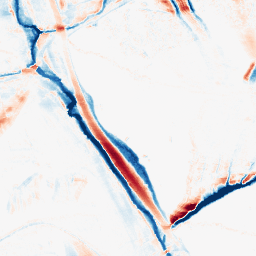
Category: morphological
Decomposition family: morphological_ellipse
Decomposition parameters: operation: average
width: 10
height: 30
Upsampling method: bicubic
Upsampling parameters: scale: 4
Upsampling scale: 4